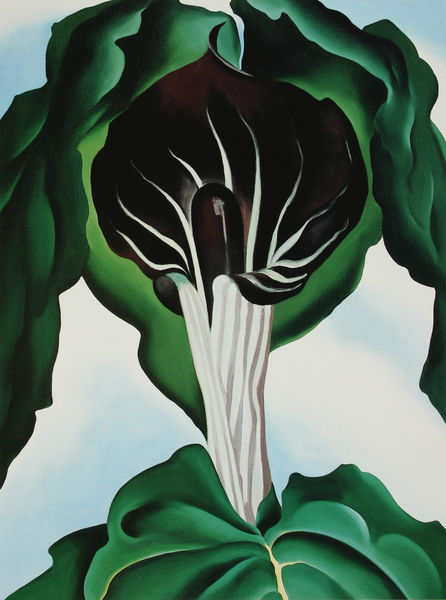
Titel: Jack-in-the-Pulpit No. III
Künstler: Georgia O'Keeffe
Institution: Im Besitz der Künstlerin
Schlagwörter: blätter, dunkel, grün, blume, braun, schwarz, weiss, blüte, kelch, blatt, pflanze, abstrakt, modern, form, lilie, stängel, blütenkelch, orchidee, aufschnitt, blütenstaub, keeffe, o'eeffe, o´keeffe, blütengefässe